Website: lowes
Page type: review-order
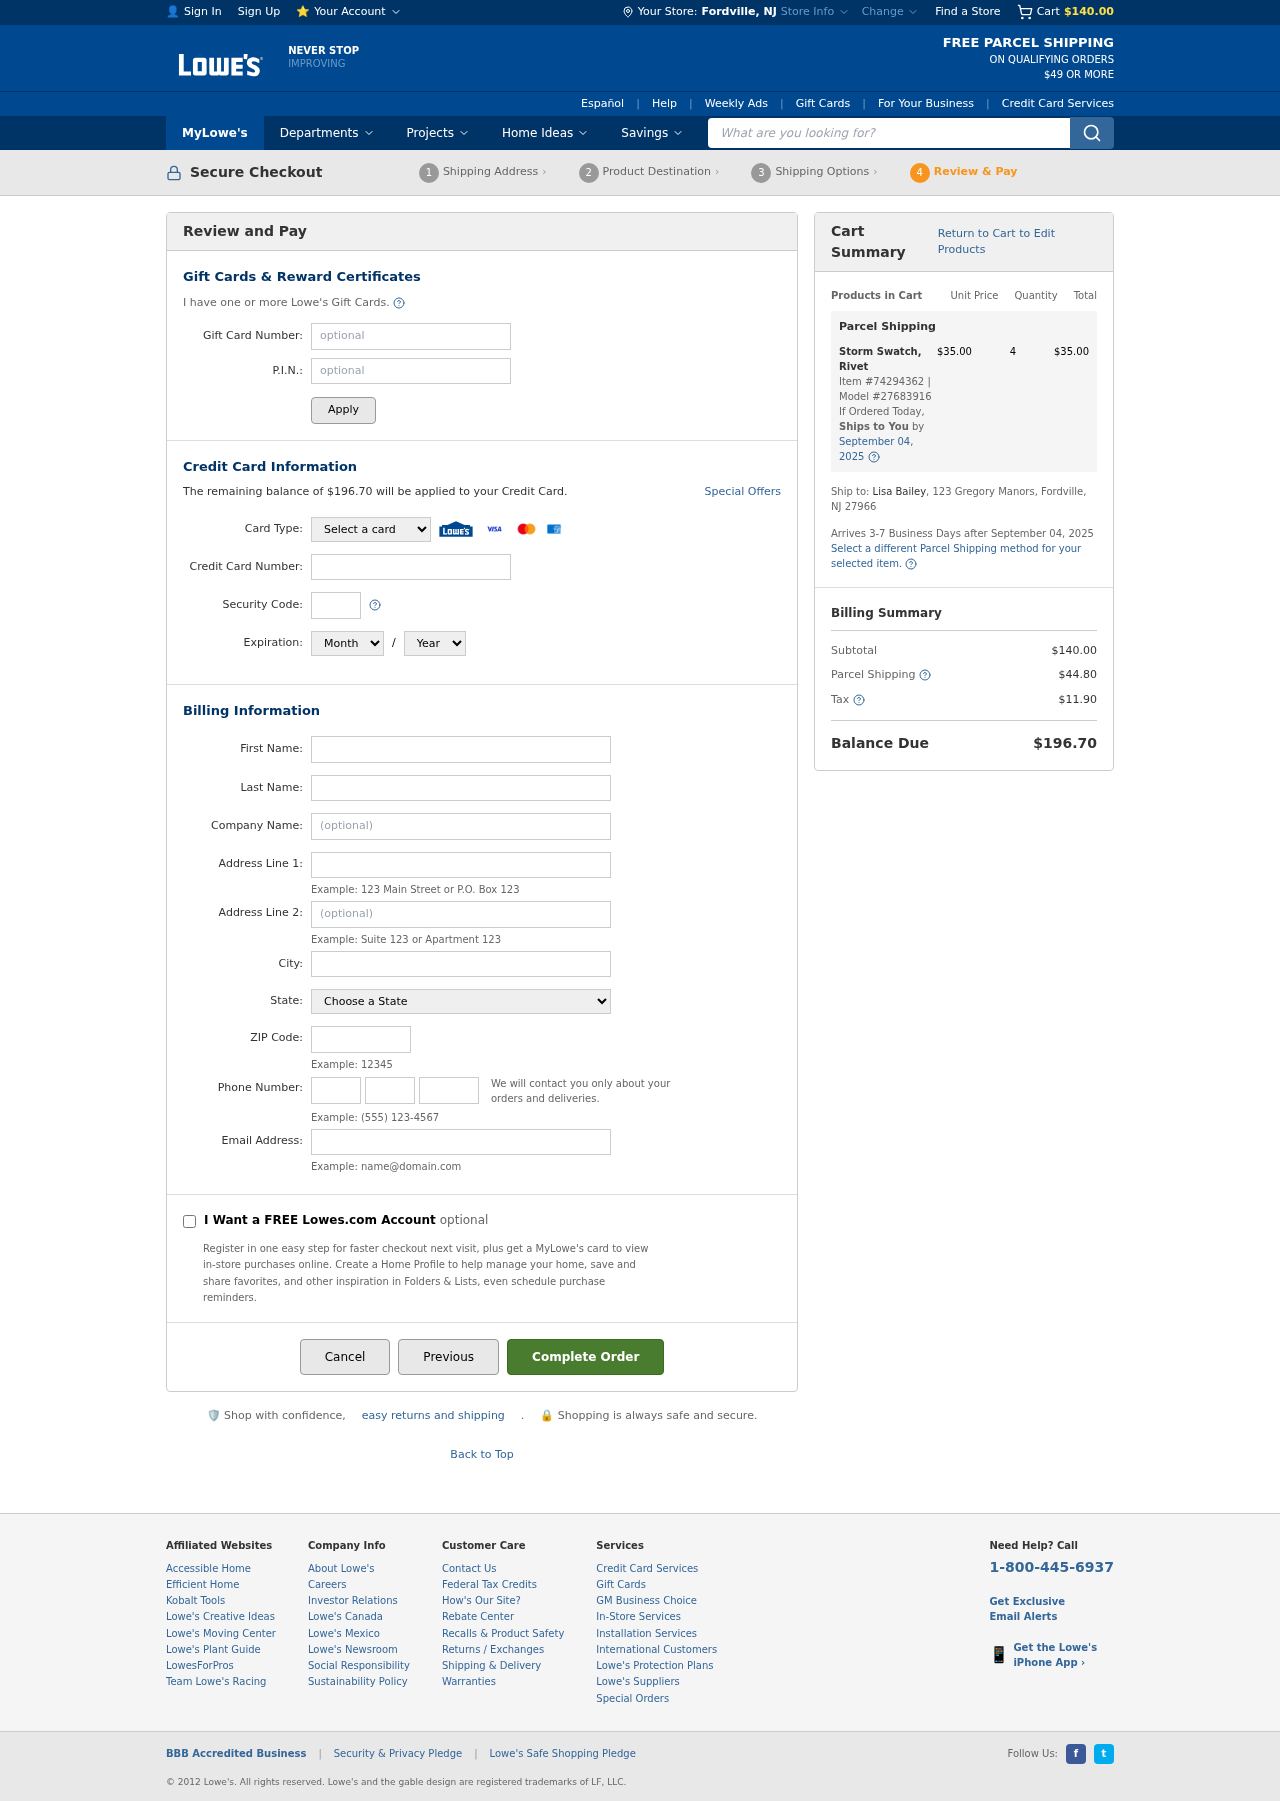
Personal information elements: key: PII_CARD_CVV
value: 861
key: PII_CARD_EXPIRY_MONTH
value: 08
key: PII_CARD_EXPIRY_YEAR
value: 26
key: PII_CARD_NUMBER
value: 6587 3358 8549 0084
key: PII_CARD_TYPE
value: Discover
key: PII_CITY
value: Fordville
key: PII_CITY_STATE
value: Fordville, NJ
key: PII_COMPANY
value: Harrell Group
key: PII_EMAIL
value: lisabailey@gmail.com
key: PII_FIRSTNAME
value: Lisa
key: PII_LASTNAME
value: Bailey
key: PII_PHONE_AREA
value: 674
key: PII_PHONE_PREFIX
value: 867
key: PII_PHONE_SUFFIX
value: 5341
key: PII_POSTCODE
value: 27966
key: PII_STATE
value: New Jersey
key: PII_STREET
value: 123 Gregory Manors
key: PII_STREET2
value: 123 Gregory Manors
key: PII_FULLNAME2
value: Lisa Bailey
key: PII_STATE_ABBR
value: NJ
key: PII_POSTCODE_FULL
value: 27966
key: PII_CITY_STATE_ZIP
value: Fordville, NJ 27966
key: PII_POSTCODE_NUMERIC
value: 27966
Product elements: key: PRODUCT1_NAME
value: Storm Swatch, Rivet
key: PRODUCT1_PRICE
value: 35
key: PRODUCT1_QUANTITY
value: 4
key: PRODUCT1_ITEM_NUMBER
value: Item #74294362
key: PRODUCT1_MODEL_NUMBER
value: Model #27683916
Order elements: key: ORDER_SUBTOTAL
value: $140.00
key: ORDER_BALANCE_DUE
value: $196.70
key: ORDER_SHIPPING_DATE
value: September 04, 2025
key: ORDER_ITEM_TOTAL
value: $35.00
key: ORDER_SHIPPING_DATE2
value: September 04, 2025
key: ORDER_SHIPPING_COST
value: $44.80
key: ORDER_TAX
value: $11.90
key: ORDER_TOTAL
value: $196.70
Search elements: key: HEADER_SEARCH
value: What are you looking for?